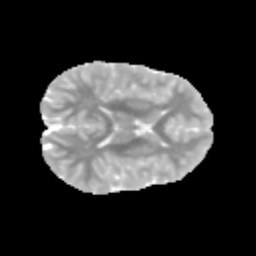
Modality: MD
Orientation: axial
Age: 9
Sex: male
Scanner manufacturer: siemens
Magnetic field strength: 3 T
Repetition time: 3.8 s
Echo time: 0.07 s